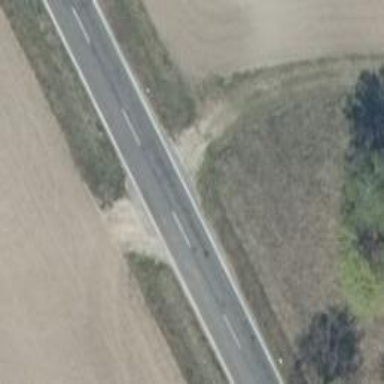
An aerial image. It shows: Secondary road with asphalt surface.